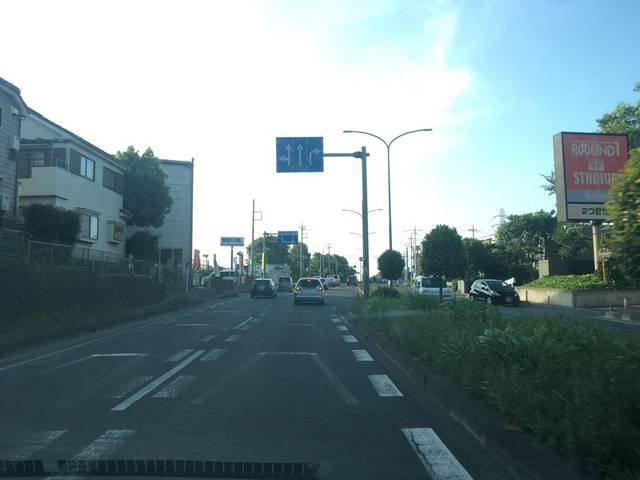
Region: Japan
Coordinates: 35.828, 139.375